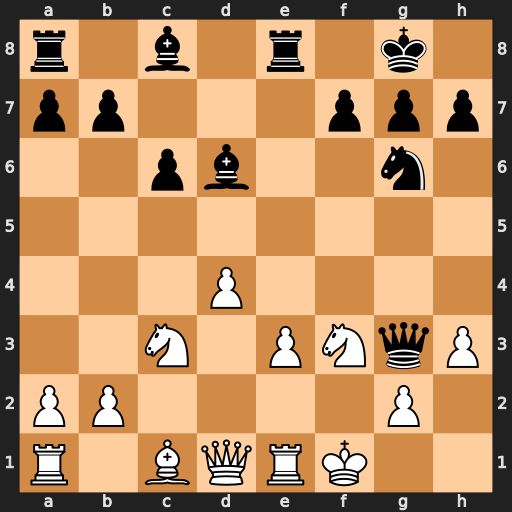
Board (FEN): r1b1r1k1/pp3ppp/2pb2n1/8/3P4/2N1PNqP/PP4P1/R1BQRK2
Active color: w
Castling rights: -
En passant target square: -
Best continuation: Ne2 Qxf3+ gxf3